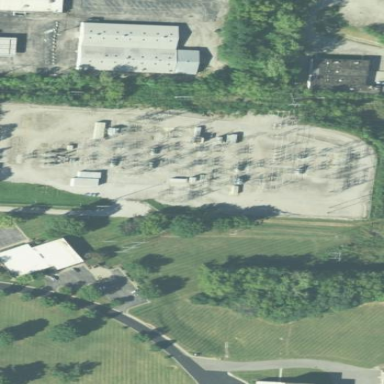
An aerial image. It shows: Distribution substation surrounded by fence.